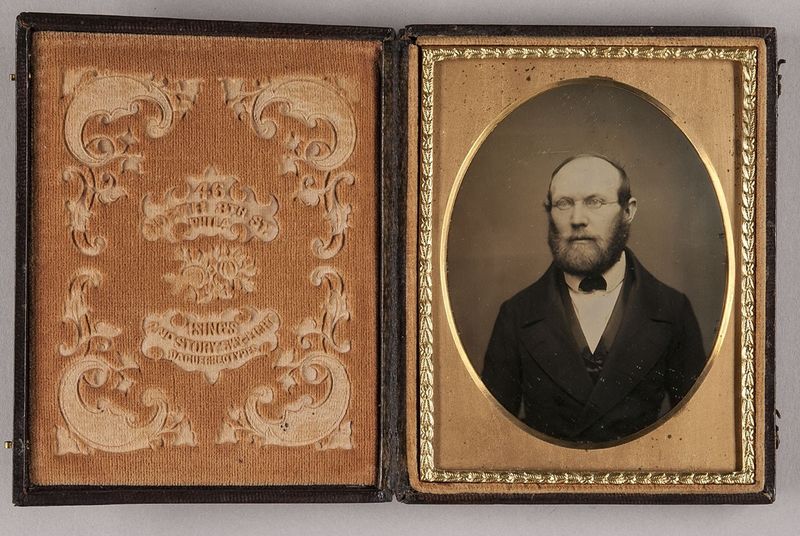
Titel: Mann mit Brille
Künstler: Charles M. Isings
Standort: Hamburg
Institution: Museum für Kunst und Gewerbe Hamburg
Schlagwörter: mann, bart, brustbild, dreiviertelansicht, foto, fotografie, photographie, photo, etui, lichtbild, daguerreotypie, bildwerke, angewandte und bildende kunst, hessische systematik, porträtfotografie, porträtphotographie